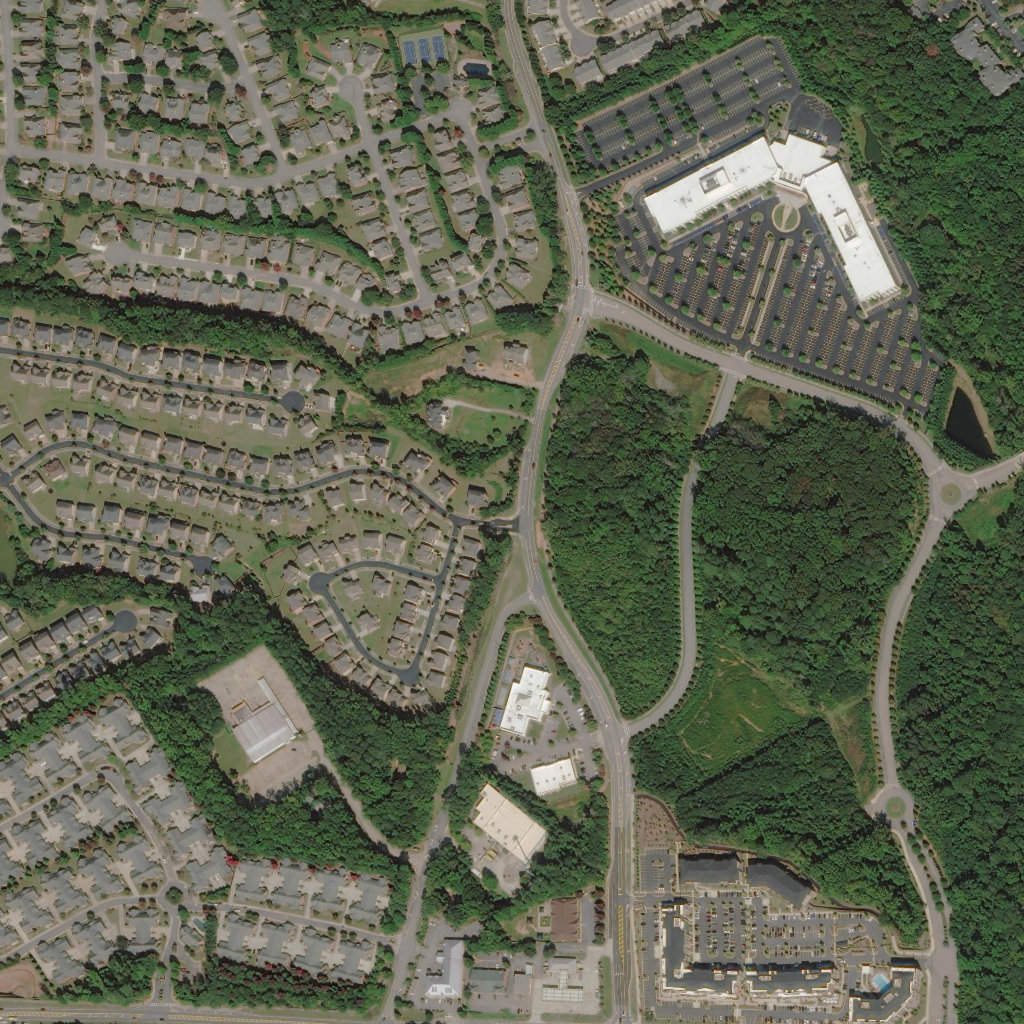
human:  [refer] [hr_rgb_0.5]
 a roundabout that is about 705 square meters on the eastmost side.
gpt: <box>[[91, 46, 94, 49, 0]]</box>

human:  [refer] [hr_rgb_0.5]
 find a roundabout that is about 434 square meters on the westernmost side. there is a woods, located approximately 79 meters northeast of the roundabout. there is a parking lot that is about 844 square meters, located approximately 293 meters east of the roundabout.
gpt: <box>[[15, 85, 18, 88, 0]]</box>

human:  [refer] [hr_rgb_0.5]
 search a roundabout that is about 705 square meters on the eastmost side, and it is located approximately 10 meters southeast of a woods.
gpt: <box>[[91, 46, 94, 49, 0]]</box>